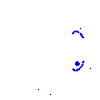
Particle: pion